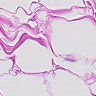
Metastatic tissue present: no